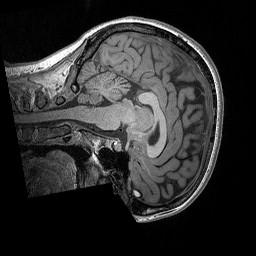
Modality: T1w
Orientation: sagittal
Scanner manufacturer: siemens
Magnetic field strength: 3 T
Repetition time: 2.3 s
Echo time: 0.00298 s